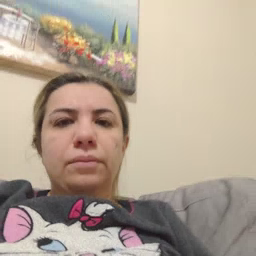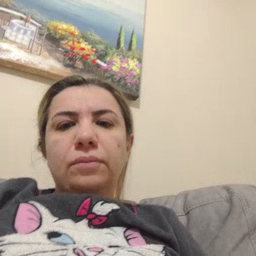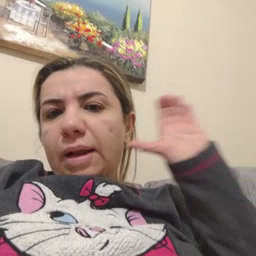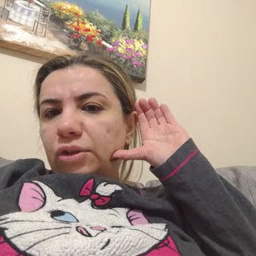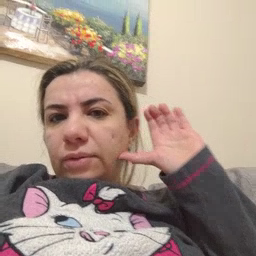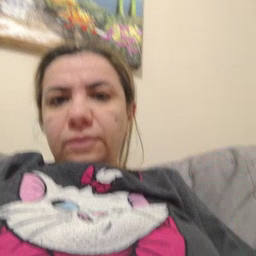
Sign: listen